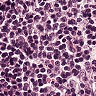
Metastatic tissue present: no